Brain MRI, t2w sequence, axial 2D slice.
Patient: age 35, sex F, weight 78 kg, height 1.78 m
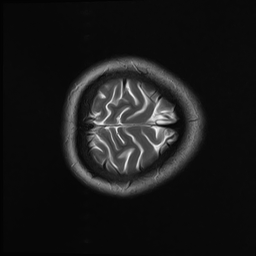